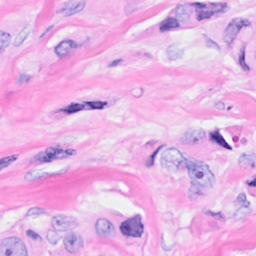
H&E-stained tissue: Breast